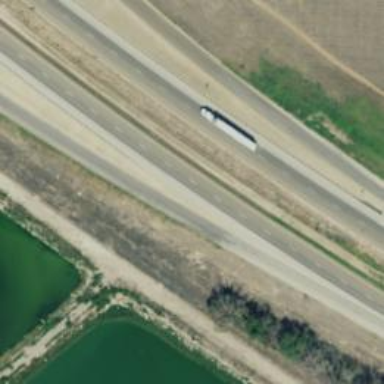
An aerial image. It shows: Trunk link highway.